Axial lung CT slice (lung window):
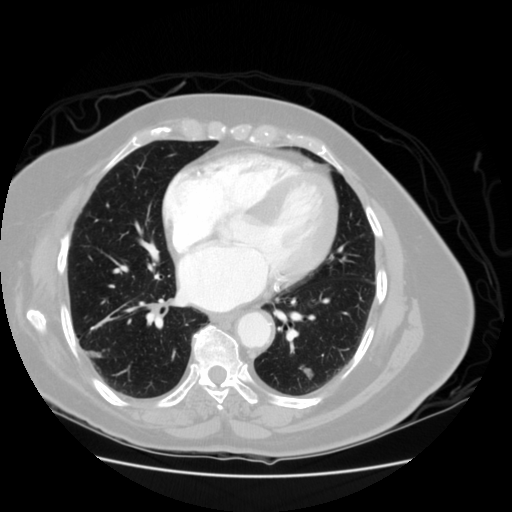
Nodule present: yes
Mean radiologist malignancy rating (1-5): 4